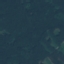
Land use / land cover: Forest